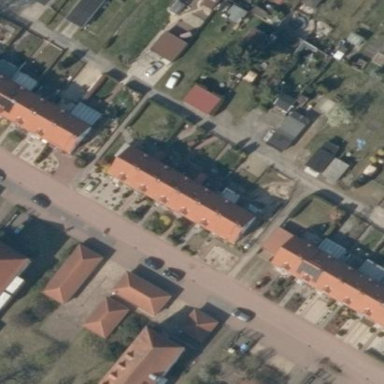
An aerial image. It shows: Terrace building.